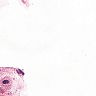
Metastatic tissue present: no